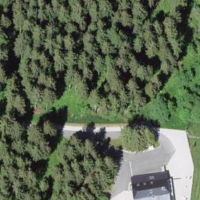
EUNIS habitat code: 44
Species observed at this site:
Corvus corone
Sylvia borin
Sylvia atricapilla
Spinus spinus
Pernis apivorus
Erithacus rubecula
Cuculus canorus
Dryocopus martius
Certhia familiaris
Phoenicurus ochruros
Corvus corax
Periparus ater
Cyanistes caeruleus
Lophophanes cristatus
Sturnus vulgaris
Troglodytes troglodytes
Pyrrhula pyrrhula
Pandion haliaetus
Passer montanus
Turdus merula
Circus aeruginosus
Hirundo rustica
Milvus migrans
Milvus milvus
Turdus pilaris
Circus pygargus
Regulus regulus
Coccothraustes coccothraustes
Aquila chrysaetos
Phylloscopus trochilus
Motacilla alba
Delichon urbicum
Anthus trivialis
Turdus philomelos
Falco subbuteo
Emberiza citrinella
Anthus spinoletta
Dendrocopos major
Prunella modularis
Turdus viscivorus
Falco peregrinus
Buteo buteo
Anthus pratensis
Phylloscopus collybita
Carduelis citrinella
Alauda arvensis
Sitta europaea
Nucifraga caryocatactes
Garrulus glandarius
Tichodroma muraria
Falco tinnunculus
Picus viridis
Ficedula hypoleuca
Linaria cannabina
Accipiter gentilis
Fringilla coelebs
Regulus ignicapilla
Turdus torquatus
Carduelis carduelis
Columba palumbus
Fringilla montifringilla
Lullula arborea
Parus major
Ciconia nigra
Accipiter nisus